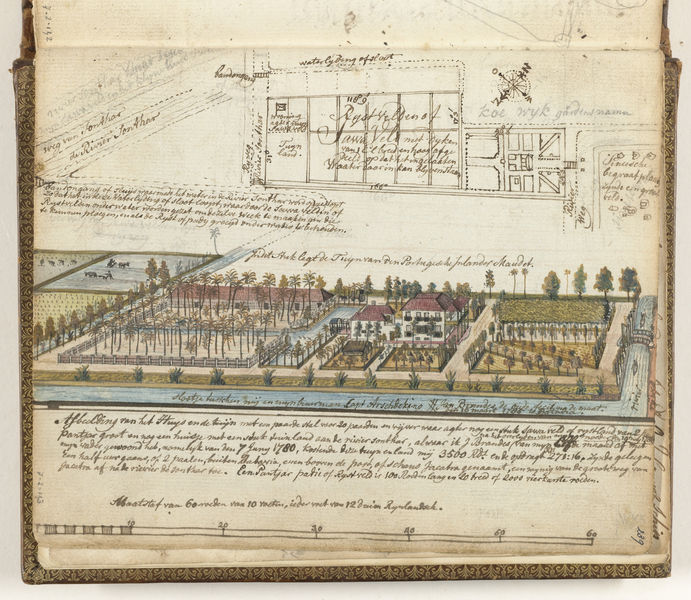
Titel: Huis en landgoed Brandes buiten Batavia
Künstler: Jan Brandes
Standort: Amsterdam
Institution: Rijksmuseum
Schlagwörter: baum, wasser, bäume, grün, bunt, skizze, straße, zeichnung, gebäude, haus, park, zaun, architektur, rahmen, häuser, pflanzen, garten, schrift, papier, zäune, fluß, palme, buch, text, buchstaben, entwurf, buchseite, pergament, villa, karte, anwesen, palmen, plan, gärten, grundstück, grund, handschrift, grundriss, skitze, kompass